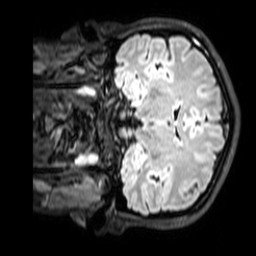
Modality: T1w
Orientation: coronal
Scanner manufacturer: philips
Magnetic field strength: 3 T
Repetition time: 4.8 s
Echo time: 0.2586 s